Question: I am on Sublime Text 3. Has anyone experienced same problem as I have since recent update(Ver. 3065)?
I use Flatland theme.
And know how to fix it??

Any help would be appreciated.
Thanks.
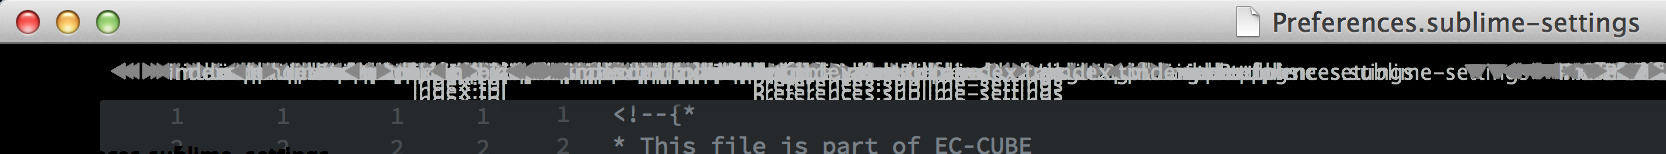
Answer: Sorry. I dont know what happened to my USER setting.
But something(package?) inserted 'ignored_theme' line into my USER setting.
Don't know who(maybe the update) did this, i just deleted 'igonored_theme' from my USER setting, and now it works all fine.